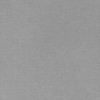
Label: dusty